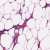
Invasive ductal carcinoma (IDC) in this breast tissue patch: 0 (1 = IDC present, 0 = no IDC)